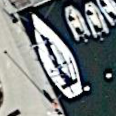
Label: civil